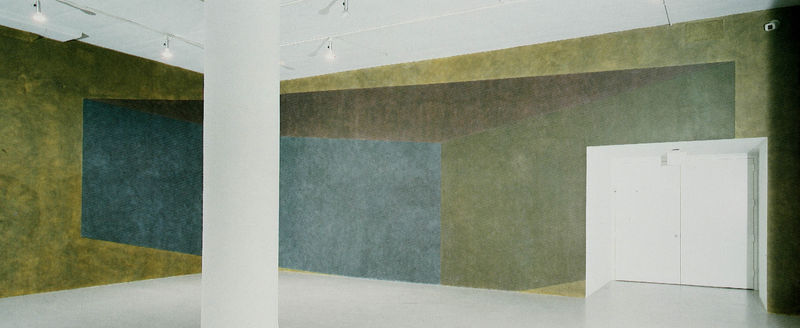
Titel: Installation Donald Young Gallery, Chicago - Tilted forms
Künstler: Sol Lewitt
Schlagwörter: blau, schatten, weiß, gelb, grün, braun, grau, lampe, lampen, licht, pfeiler, raum, tür, rot, malerei, wand, innenraum, spiegelung, boden, decke, ecke, perspektive, türen, scheinwerfer, widerschein, glanz, foto, rechtecke, wände, eingang, rechteck, farbflächen, photo, balu, sol, lewitt, quadrat, viereck, vierecke, installation, sol lewitt, kamera, pfeier, quadrqte